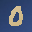
Label: 0